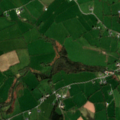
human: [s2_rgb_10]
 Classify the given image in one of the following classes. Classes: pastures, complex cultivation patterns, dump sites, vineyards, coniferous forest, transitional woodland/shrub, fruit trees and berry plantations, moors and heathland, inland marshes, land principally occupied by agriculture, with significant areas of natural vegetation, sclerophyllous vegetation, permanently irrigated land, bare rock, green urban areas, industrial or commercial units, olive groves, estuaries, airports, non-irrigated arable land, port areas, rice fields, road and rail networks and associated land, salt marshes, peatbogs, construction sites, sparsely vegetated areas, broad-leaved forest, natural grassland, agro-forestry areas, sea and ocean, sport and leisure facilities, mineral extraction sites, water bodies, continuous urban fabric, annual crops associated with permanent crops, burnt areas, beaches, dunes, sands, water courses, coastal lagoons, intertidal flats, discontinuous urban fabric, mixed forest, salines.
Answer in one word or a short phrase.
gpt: pastures